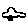
Label: car